Field crop: maize
Growth stage: 2
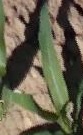
Species: maize